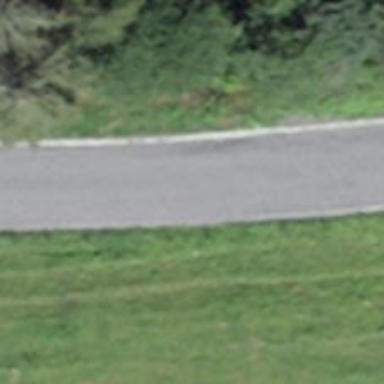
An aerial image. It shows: Tertiary road.